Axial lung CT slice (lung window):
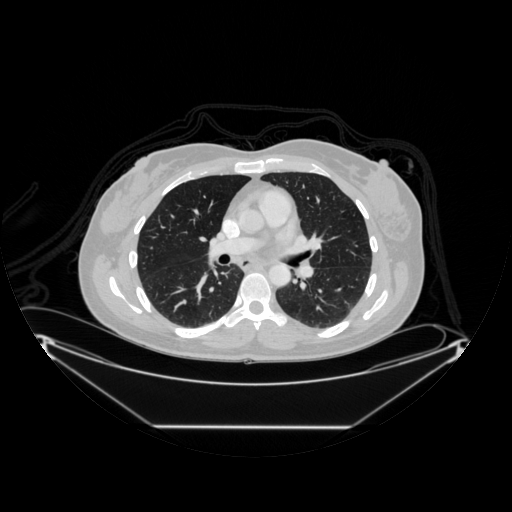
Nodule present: no